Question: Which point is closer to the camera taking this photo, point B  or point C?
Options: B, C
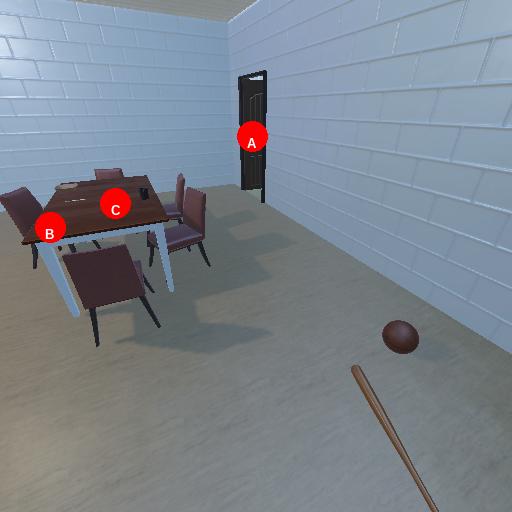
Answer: B